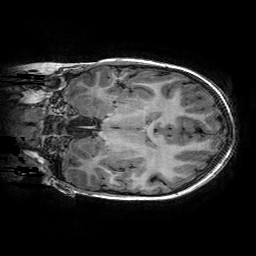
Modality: T1w
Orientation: coronal
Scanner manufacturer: ge
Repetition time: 0.008096 s
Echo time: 0.00318 s